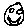
Label: smiley face